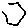
Label: hexagon